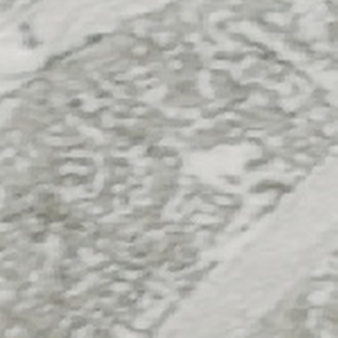
Label: other